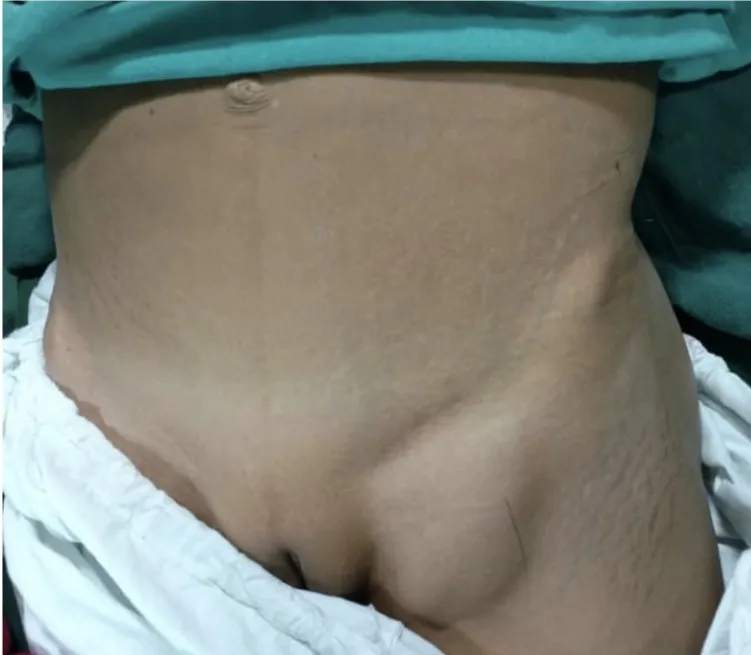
Left inguinal swelling.
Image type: medical_photograph (other_medical_photograph)